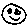
Label: smiley face